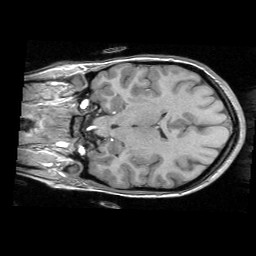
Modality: T1w
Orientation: coronal